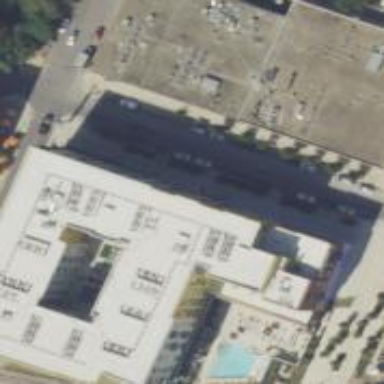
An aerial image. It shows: Fitness centre on leisure land.